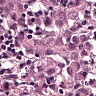
Metastatic tissue present: yes